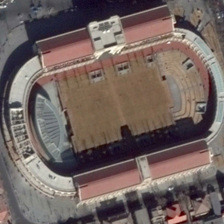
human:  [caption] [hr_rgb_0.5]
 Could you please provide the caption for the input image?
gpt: on either side of the stadium are two red roof houses .

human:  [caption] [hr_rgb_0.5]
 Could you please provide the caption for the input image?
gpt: the stadium is surrounded by a row of residential areas .

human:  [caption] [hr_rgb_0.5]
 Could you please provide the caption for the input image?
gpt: the stadium is surrounded by a row of residential areas .

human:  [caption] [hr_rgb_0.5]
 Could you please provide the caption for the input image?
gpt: on either side of the stadium are two red roof houses .

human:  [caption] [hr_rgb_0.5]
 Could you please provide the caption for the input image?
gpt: on either side of the stadium are two red roof houses .